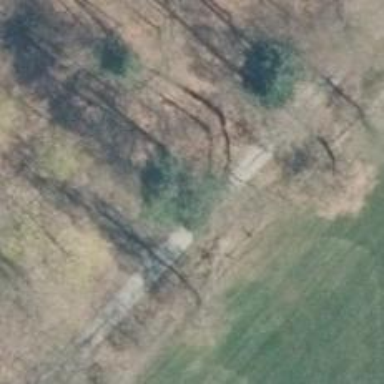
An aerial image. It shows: Ground track with grade 4 track type.